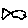
Label: fish